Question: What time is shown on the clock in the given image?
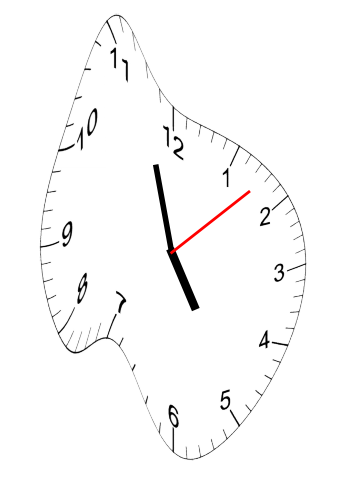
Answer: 04:57:08